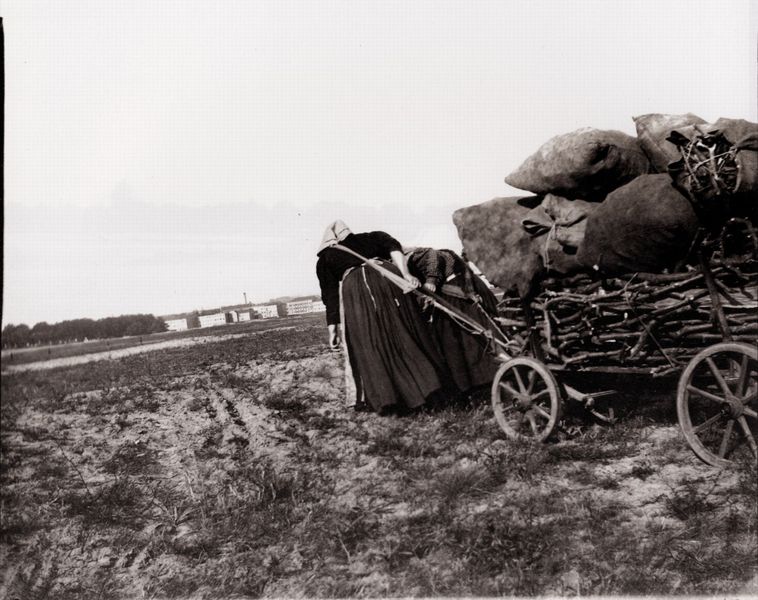
Titel: Zwei Frauen mit Holzfuhre
Künstler: Heinrich Zille
Schlagwörter: baum, himmel, wasser, weiß, wolken, bäume, frauen, landschaft, menschen, stadt, ufer, äste, frau, grau, holz, kleid, kleider, rücken, schwarz, gebäude, gras, tuch, weg, wiese, haube, rock, jacke, arme, ast, erde, feld, felder, horizont, häuser, zweige, brücke, büsche, boden, land, realismus, gebeugt, schräg, wald, arbeit, bauern, karren, räder, sack, schürze, röcke, acker, arbeiterinnen, bäuerin, bäuerinnen, bündel, ernte, feldweg, reisig, schwer, säcke, ziehen, sepia, beladen, rad, wagen, seile, kopftuch, flucht, foto, fotografie, zweig, schwarz weiß, zille, schlamm, dreck, landwirtschaft, armut, schief, plage, paysan, heuwagen, lasten, matsch, gestapelt, hochhäuser, stricke, handwagen, russie, säche, stoppelfeld, deichseö, schwerstarbeit, frau von hinten, schwere arbeit, anstrengende arbeit